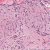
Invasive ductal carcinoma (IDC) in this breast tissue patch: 0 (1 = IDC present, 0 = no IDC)